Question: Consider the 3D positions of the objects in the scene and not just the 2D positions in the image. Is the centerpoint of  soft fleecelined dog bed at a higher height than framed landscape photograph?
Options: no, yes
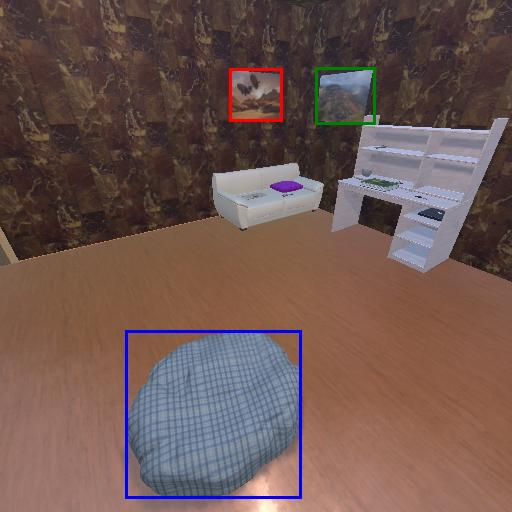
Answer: no